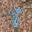
Label: 8